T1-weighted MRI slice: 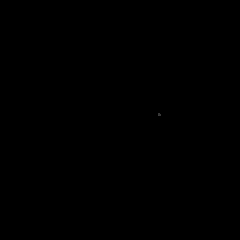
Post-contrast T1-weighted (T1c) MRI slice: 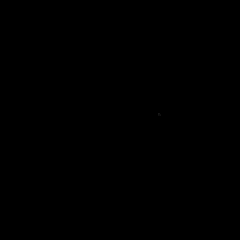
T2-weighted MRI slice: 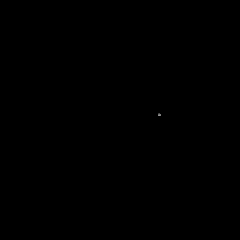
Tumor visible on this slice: no